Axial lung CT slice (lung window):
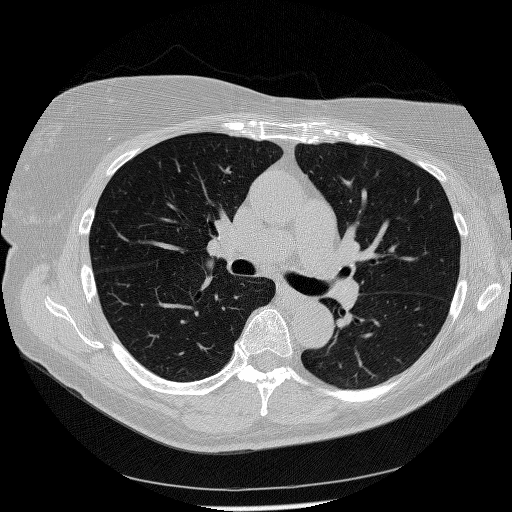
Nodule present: no